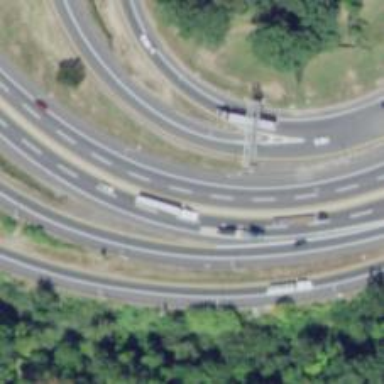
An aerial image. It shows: Interchange at motorway link.